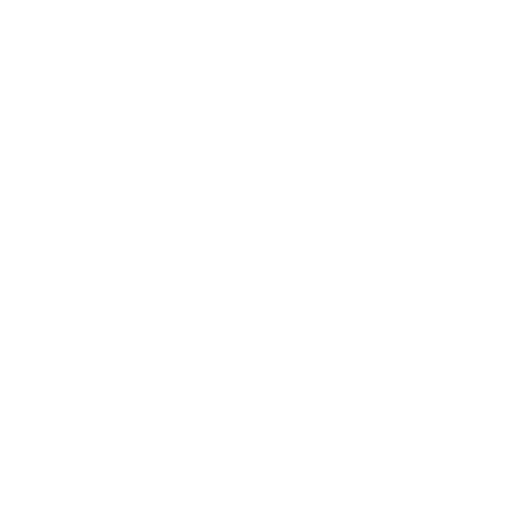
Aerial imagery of bar in Wisconsin named Pensaukee Shoal containing only open water